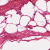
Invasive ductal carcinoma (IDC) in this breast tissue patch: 0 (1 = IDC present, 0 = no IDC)